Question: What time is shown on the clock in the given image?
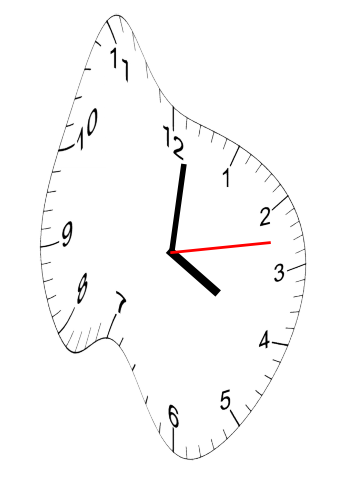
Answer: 04:01:13